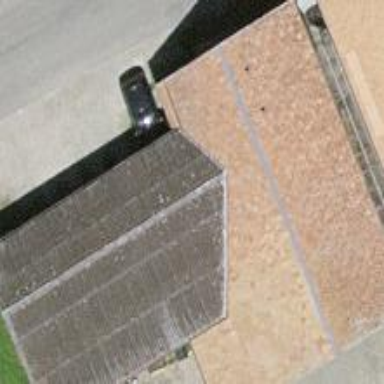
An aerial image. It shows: Rural barn.